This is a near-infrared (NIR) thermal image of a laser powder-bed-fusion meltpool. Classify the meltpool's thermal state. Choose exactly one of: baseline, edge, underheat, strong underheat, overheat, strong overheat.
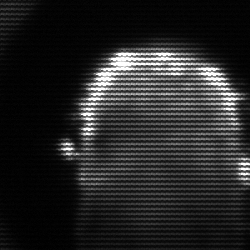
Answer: baseline